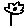
Label: flower